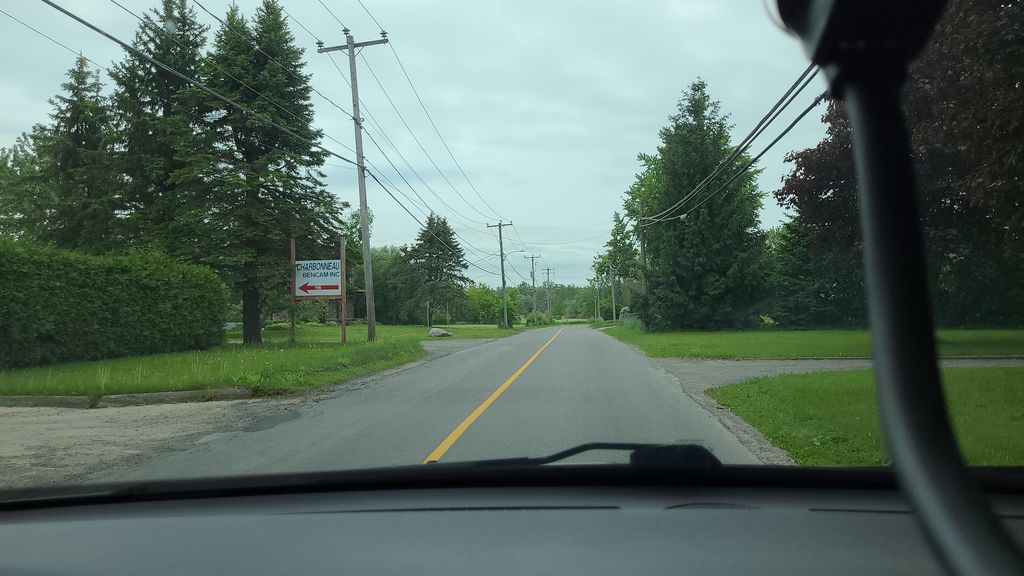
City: montreal